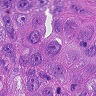
Metastatic tissue present: yes